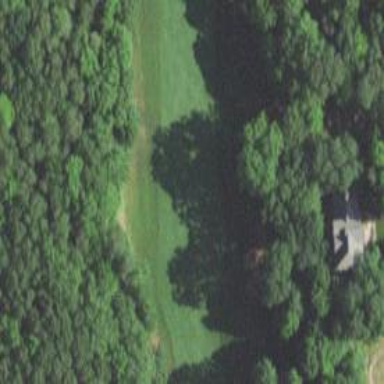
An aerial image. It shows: View of golf hole.